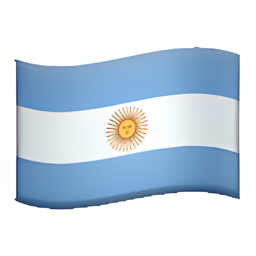
Name: flag for argentina
Emoji: 🇦🇷
Group: Flags
Sub-group: country-flag